Interaction volume radius: 10 \u00c5
Interaction volume height: 40 \u00c5
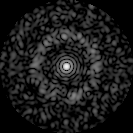
Disorder parameter: 0.8354